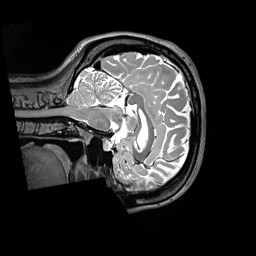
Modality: T2w
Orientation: sagittal
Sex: female
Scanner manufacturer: siemens
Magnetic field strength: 3 T
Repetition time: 3 s
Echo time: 0.409 s